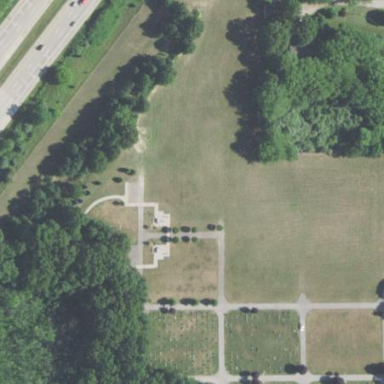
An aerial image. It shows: Cemetery.